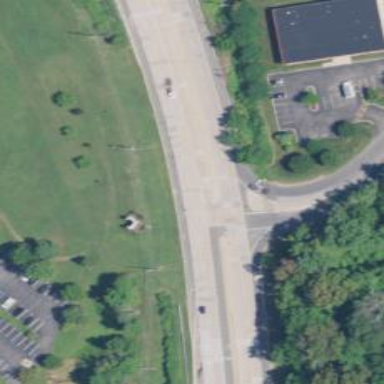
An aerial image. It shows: Secondary link road.